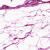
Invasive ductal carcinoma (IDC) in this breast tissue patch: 0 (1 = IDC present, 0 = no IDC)